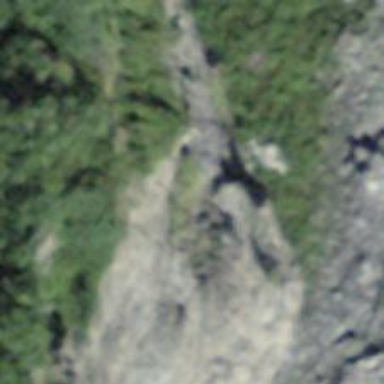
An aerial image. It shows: Cliff in nature.